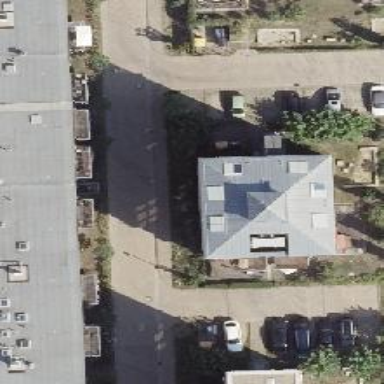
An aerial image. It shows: Residential building with pyramidal roof shape.